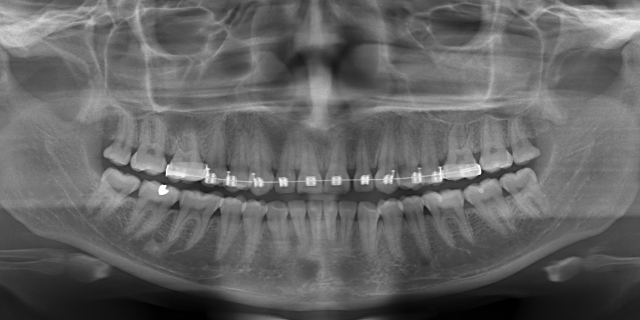
adult